Interaction volume radius: 5 \u00c5
Interaction volume height: 25 \u00c5
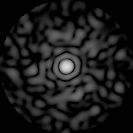
Disorder parameter: 0.8419